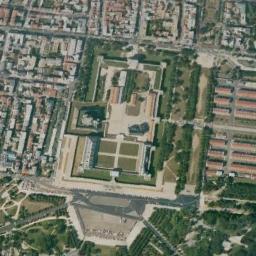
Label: palace